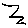
Label: zigzag